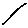
Label: line